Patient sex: M
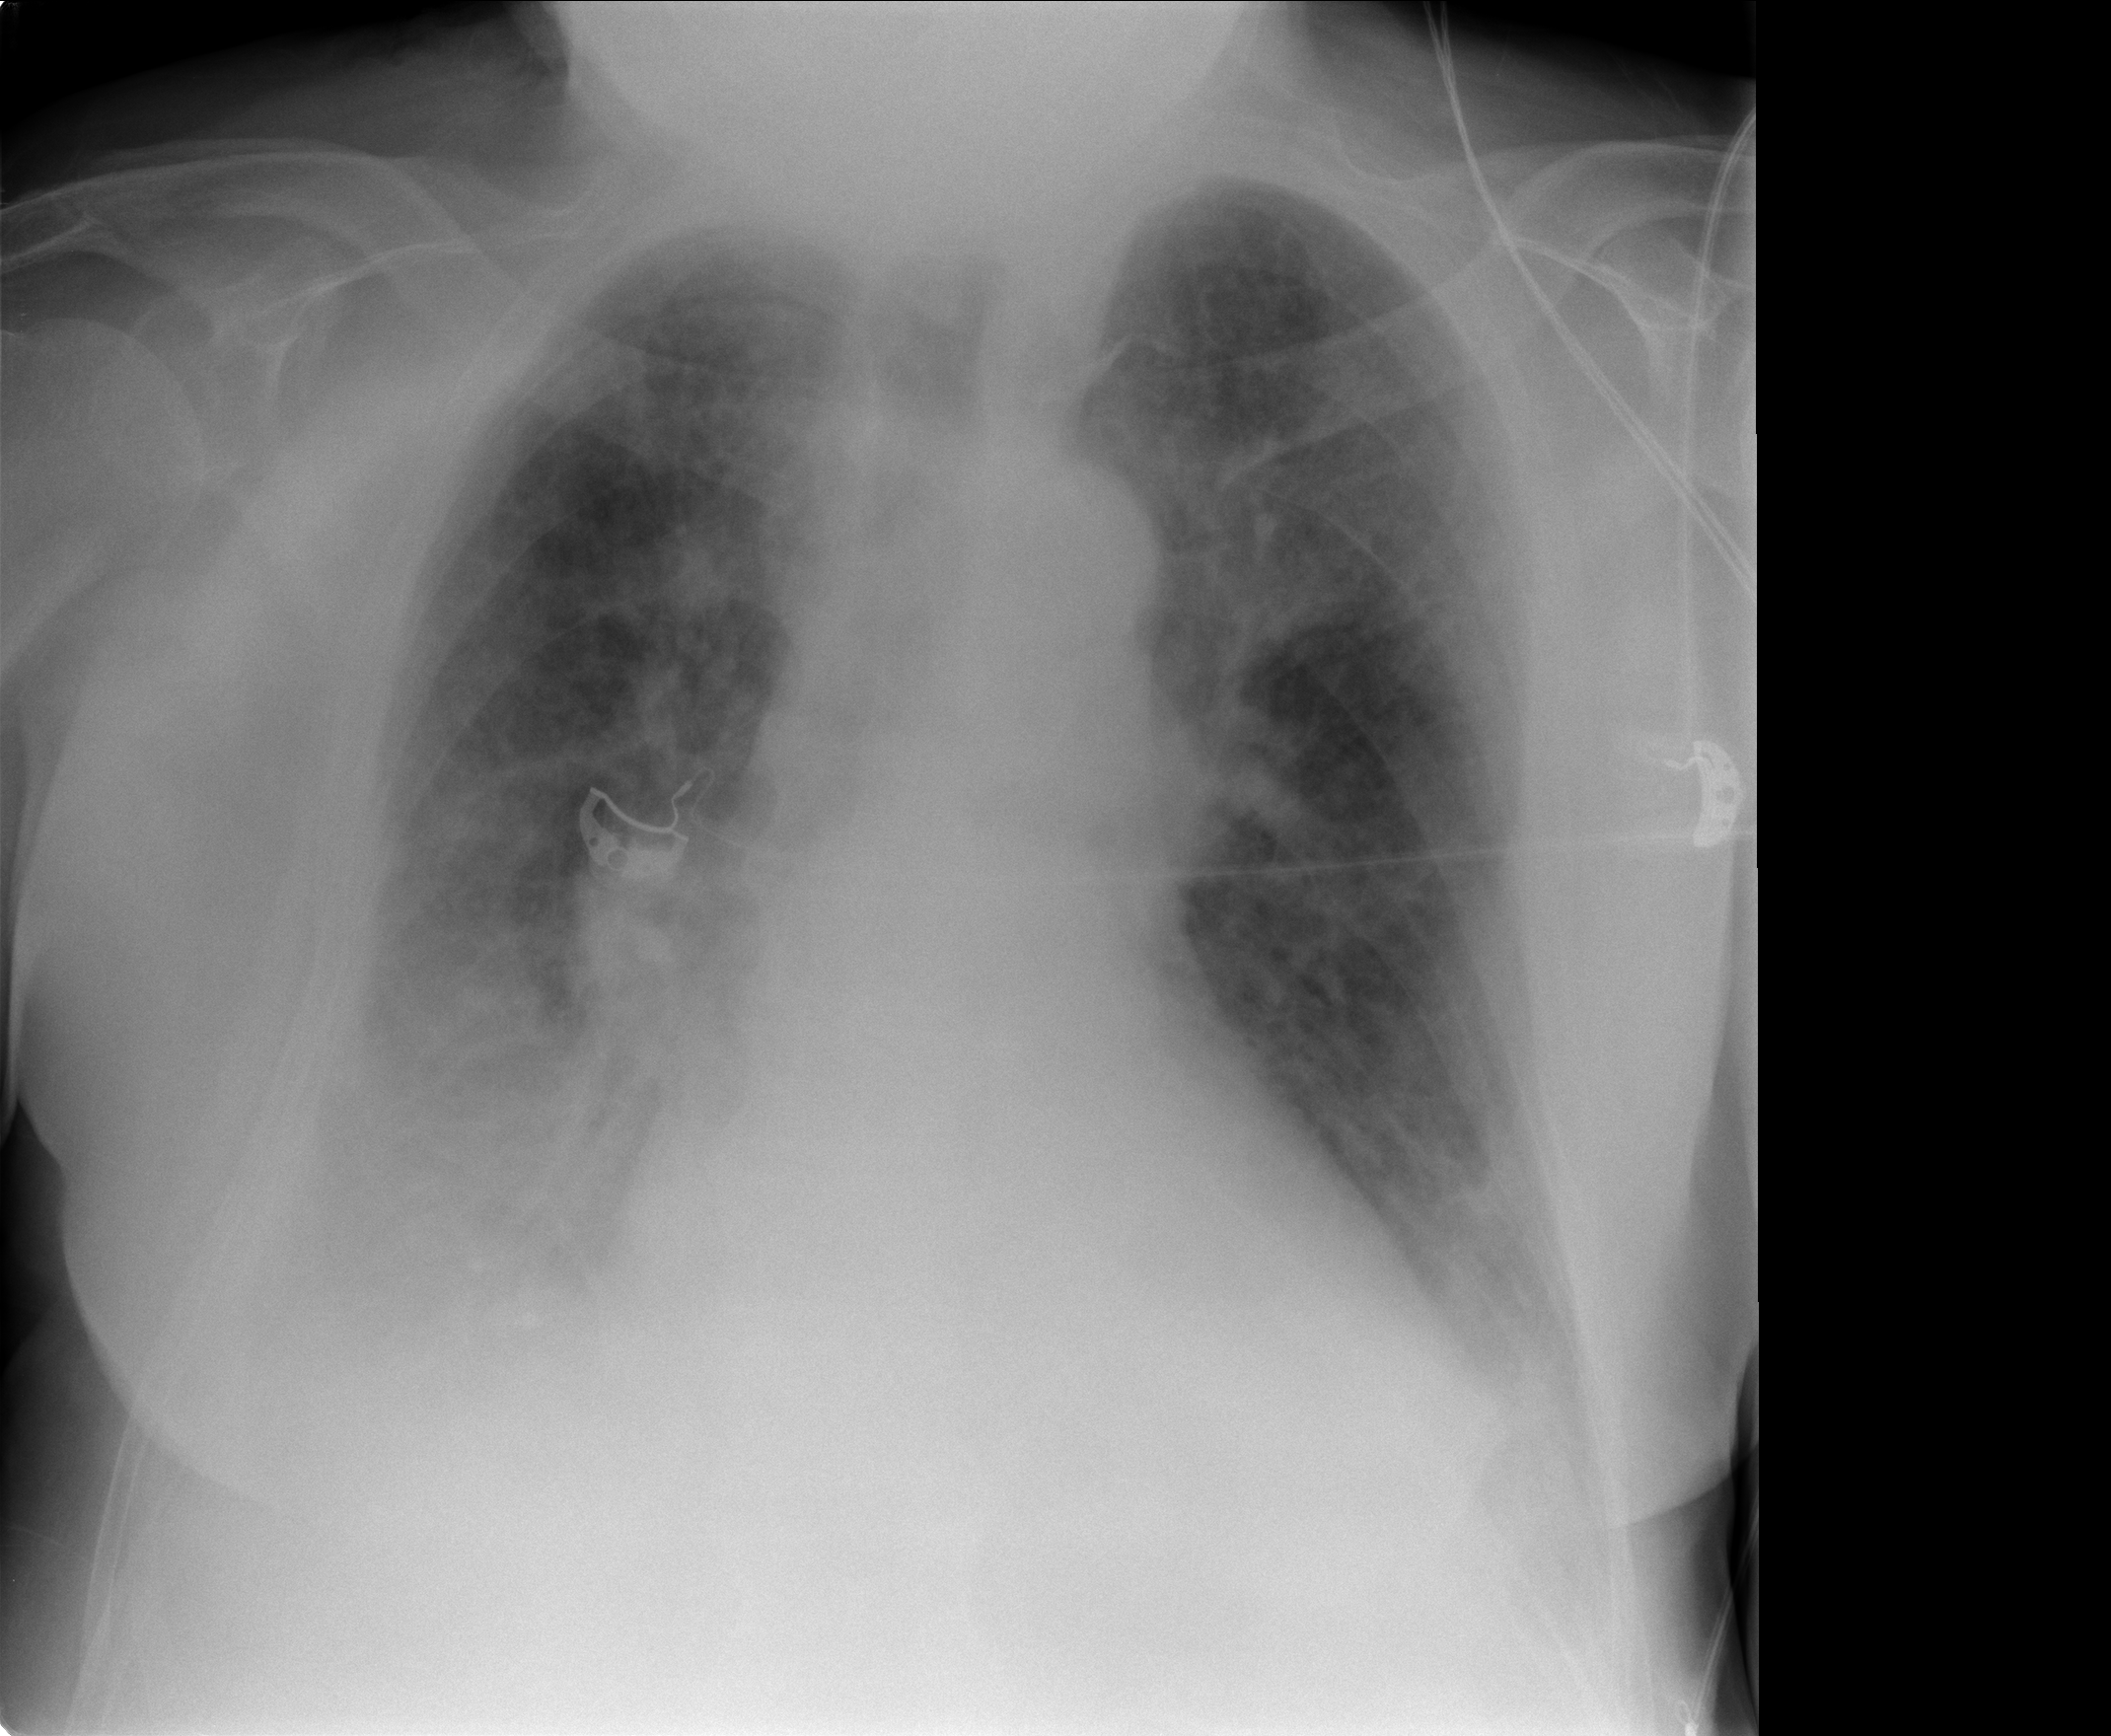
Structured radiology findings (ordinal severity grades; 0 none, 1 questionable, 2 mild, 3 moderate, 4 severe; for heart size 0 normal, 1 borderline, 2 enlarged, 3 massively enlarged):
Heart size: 2
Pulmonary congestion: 3
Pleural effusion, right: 3
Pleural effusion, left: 2
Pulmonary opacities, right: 3
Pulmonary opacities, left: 3
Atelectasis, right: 3
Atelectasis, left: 2